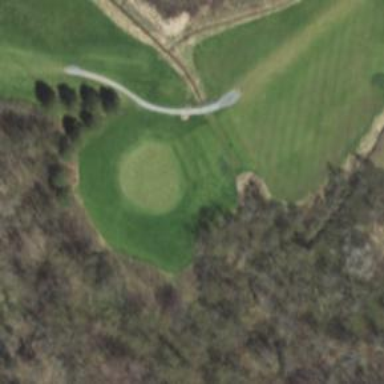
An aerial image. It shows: Golf hole.